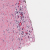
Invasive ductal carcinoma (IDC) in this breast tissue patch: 1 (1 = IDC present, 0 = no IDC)